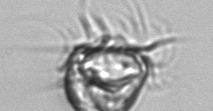
Label: Leegaardiella_ovalis